Aerial crown-view tile of a tropical tree (Barro Colorado Island, Panama), acquired 20240813:
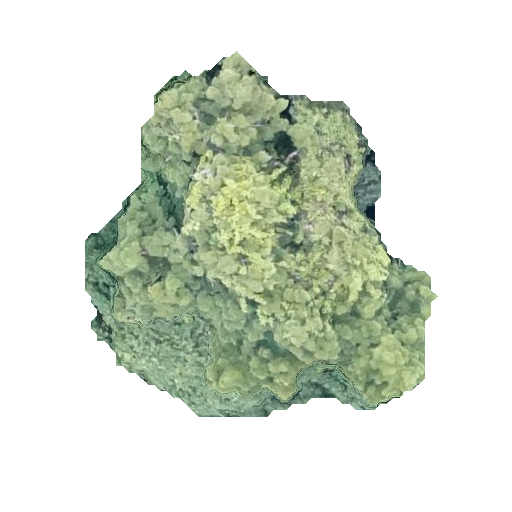
Species: Hura crepitans
GBIF accepted scientific name: Hura crepitans
Crown area: 132.155 m²